Interaction volume radius: 10 \u00c5
Interaction volume height: 30 \u00c5
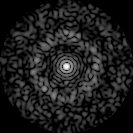
Disorder parameter: 0.8438